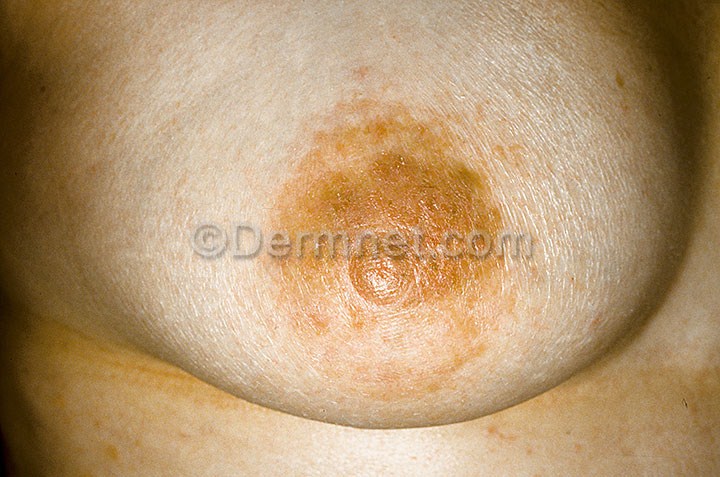
Disease: Eczema Photos